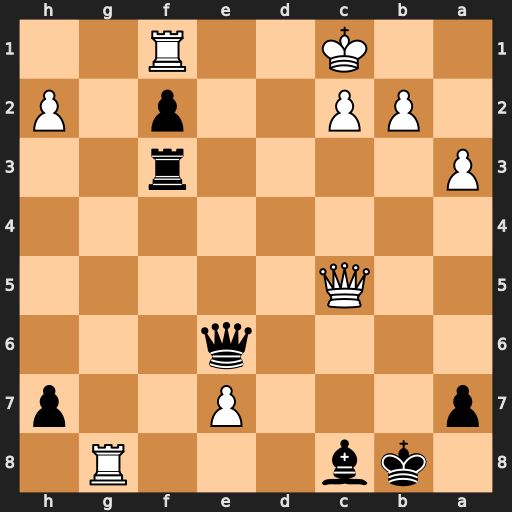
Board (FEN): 1kb3R1/p3P2p/4q3/2Q5/8/P4r2/1PP2p1P/2K2R2
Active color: b
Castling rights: -
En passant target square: -
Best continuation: Qe1+ Rxe1 fxe1=Q#